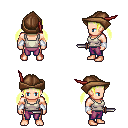
a pixel art fantasy rpg character, male body template, human, light skin, white pirate shirt, magenta pants, gold twin-tailed hairstyle, leather cap, white cloth bracers, dagger, four views (front, back, left, right), 2x2 character sprite sheet, small pixel art, hard edges, no anti-aliasing